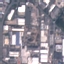
Label: Industrial